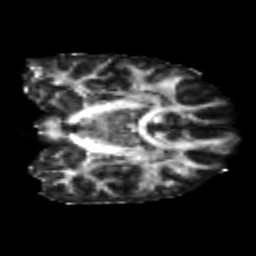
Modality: FA
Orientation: coronal
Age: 24
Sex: male
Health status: healthy
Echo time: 0.074 s